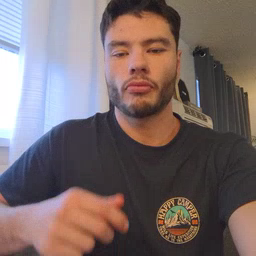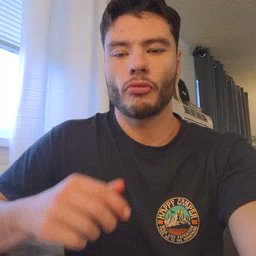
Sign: vacuum